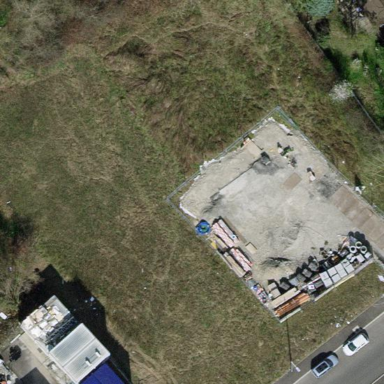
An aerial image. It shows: Brownfield site.